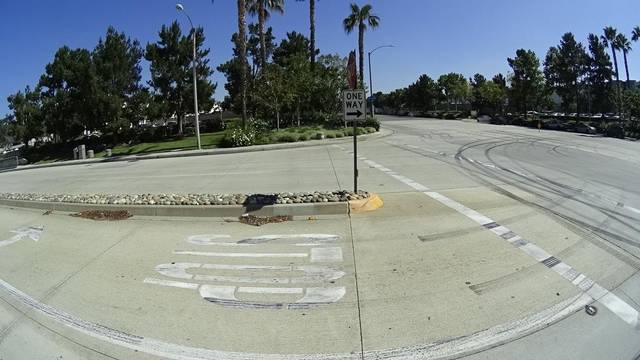
Region: Mexico
Coordinates: 34.011, -117.838